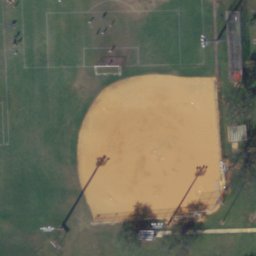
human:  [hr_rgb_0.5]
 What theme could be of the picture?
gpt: baseball diamond